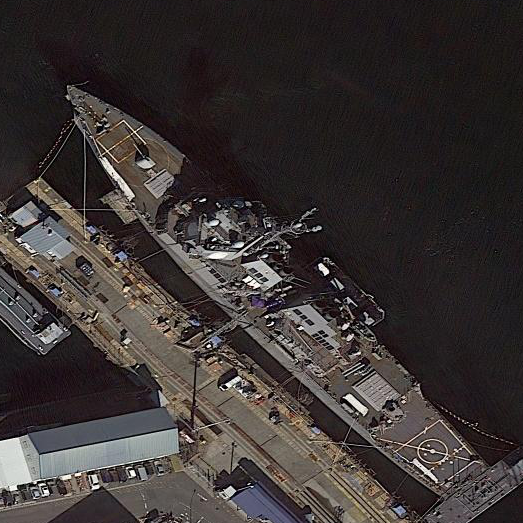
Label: Arleigh_Burke-class_destroyer